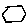
Label: hexagon